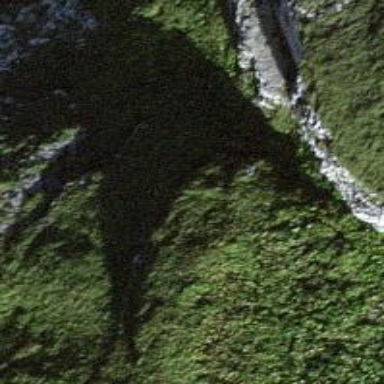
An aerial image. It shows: Cliff in nature.